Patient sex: F
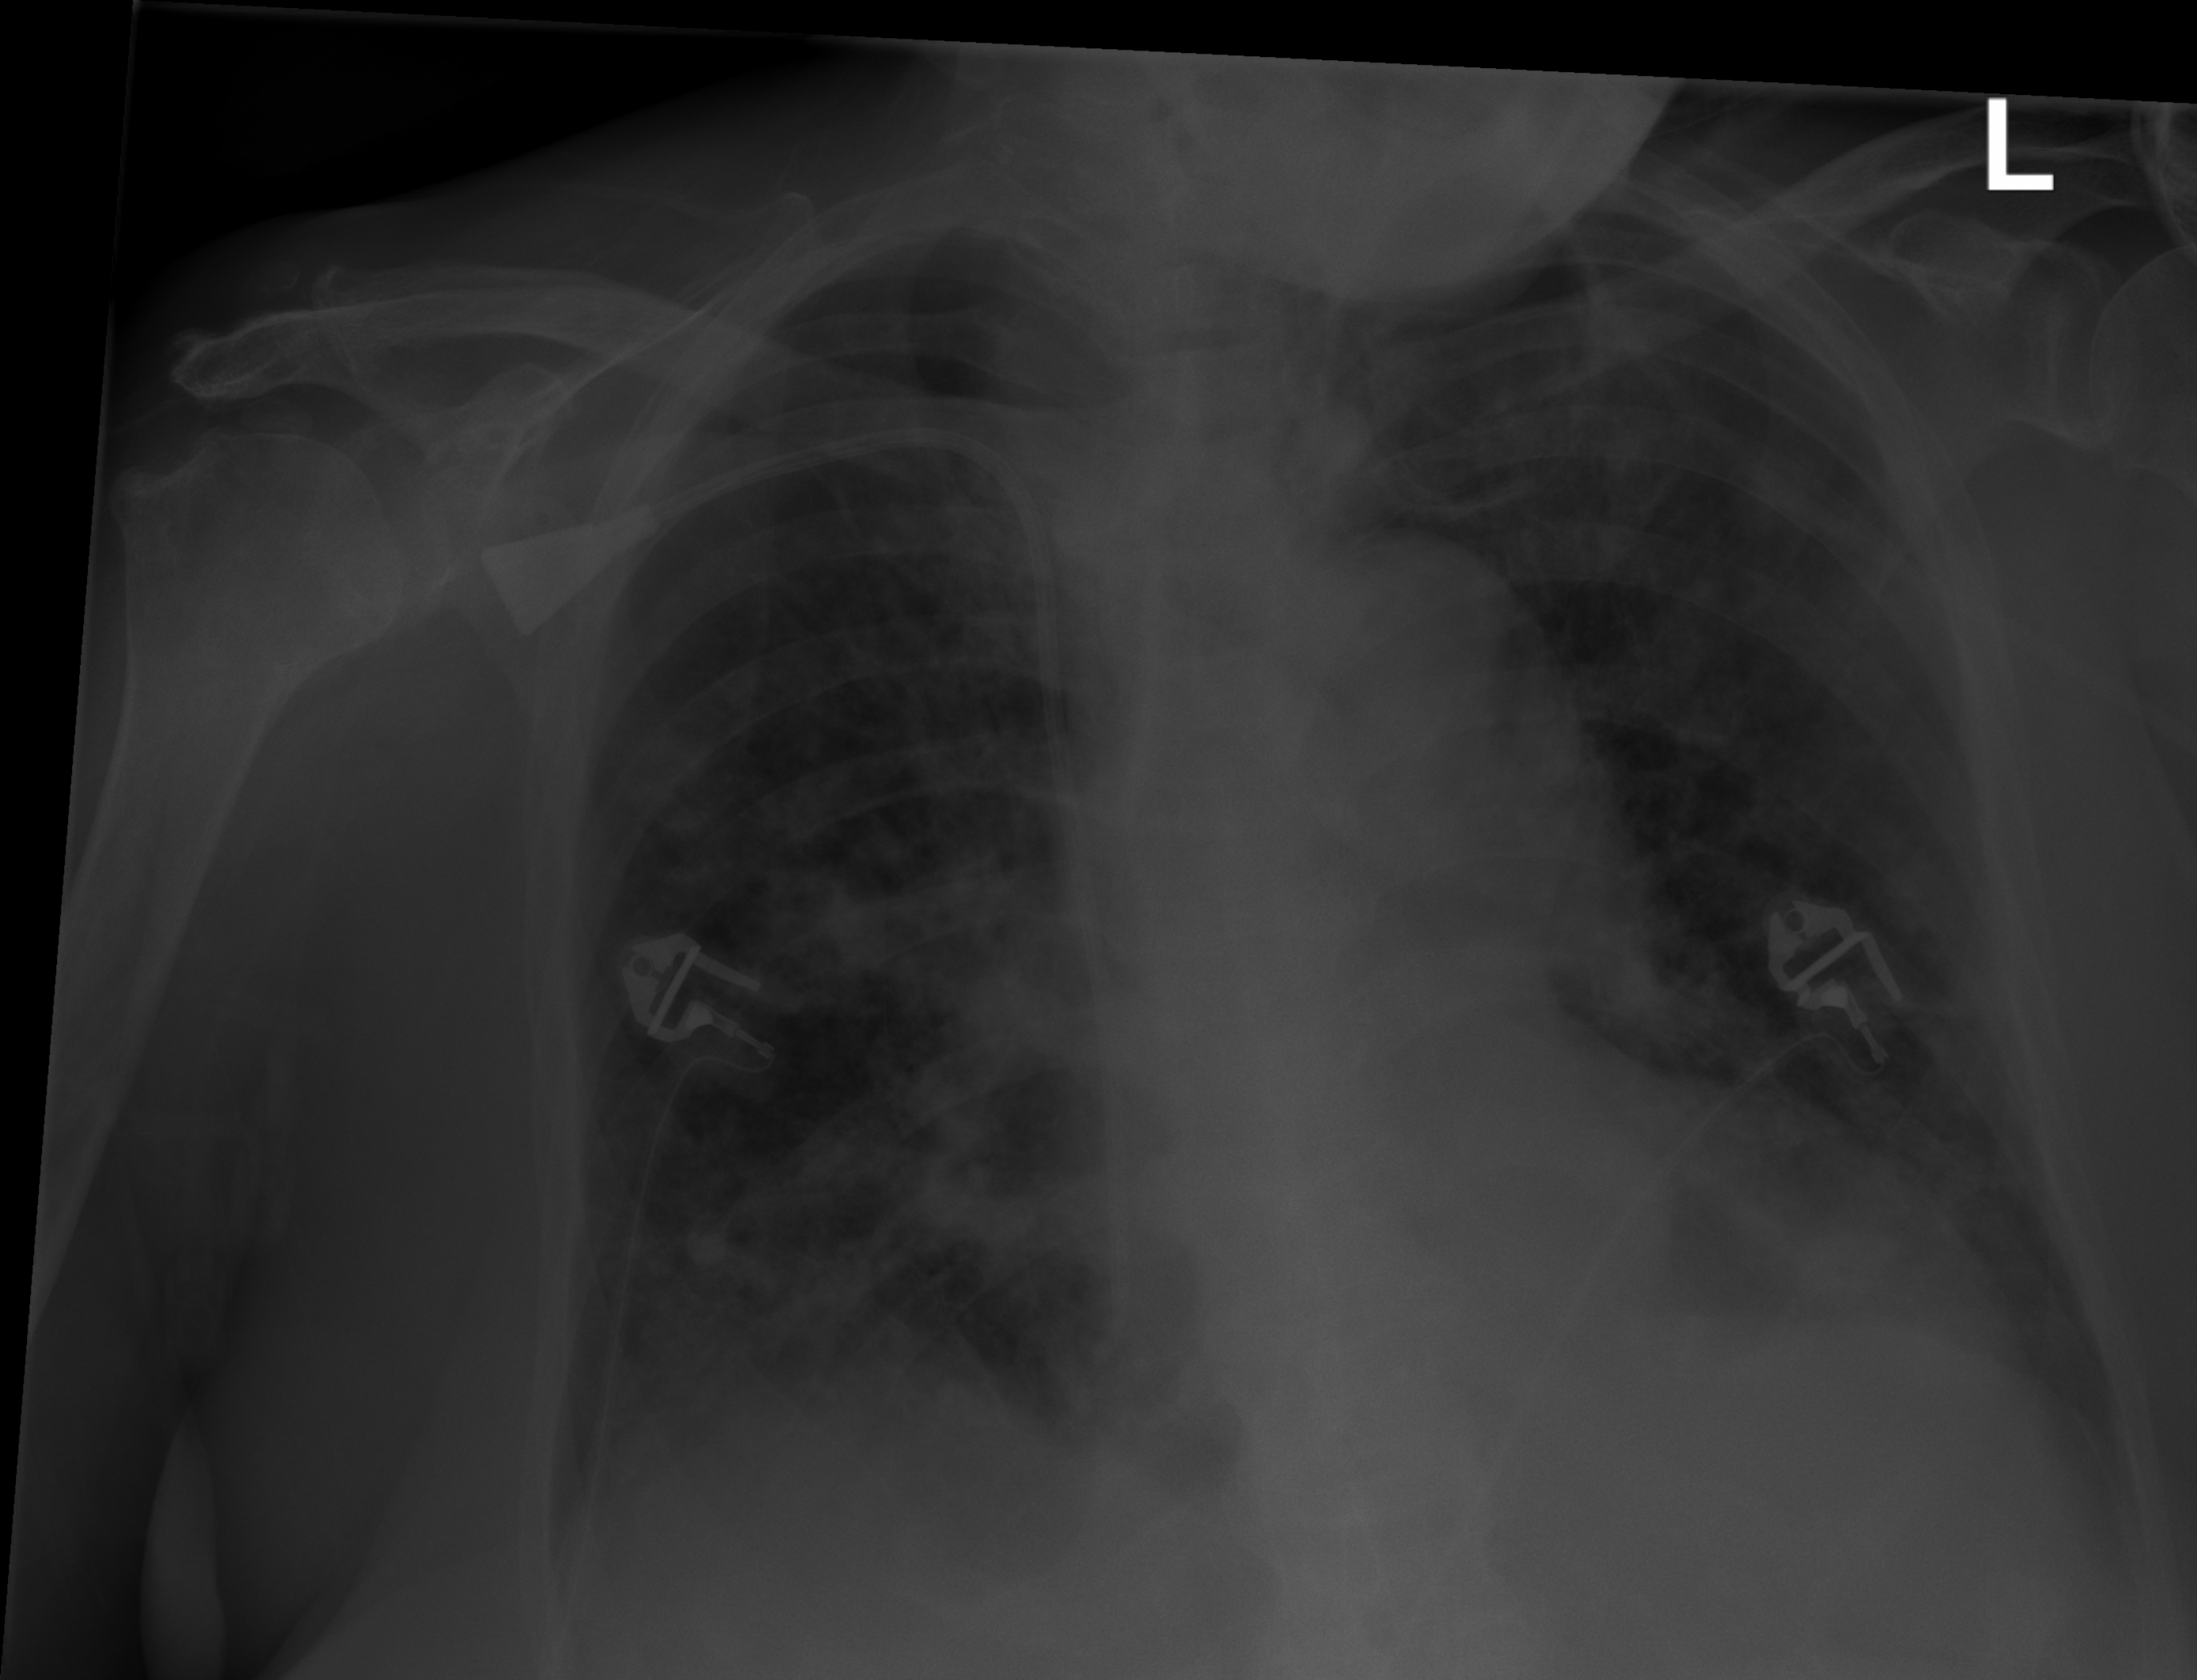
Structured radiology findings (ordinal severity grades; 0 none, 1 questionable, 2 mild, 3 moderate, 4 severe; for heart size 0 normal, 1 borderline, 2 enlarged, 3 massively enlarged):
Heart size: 2
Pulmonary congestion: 3
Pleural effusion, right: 2
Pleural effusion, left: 2
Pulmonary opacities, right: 3
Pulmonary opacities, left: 3
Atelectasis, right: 2
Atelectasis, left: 2